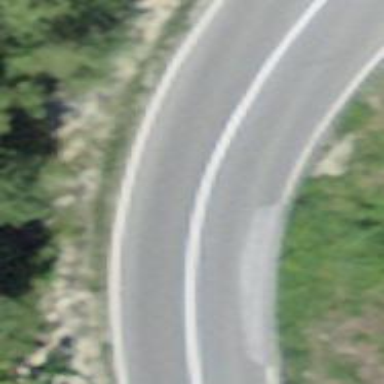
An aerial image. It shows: Secondary road with asphalt surface.